RGB frame:
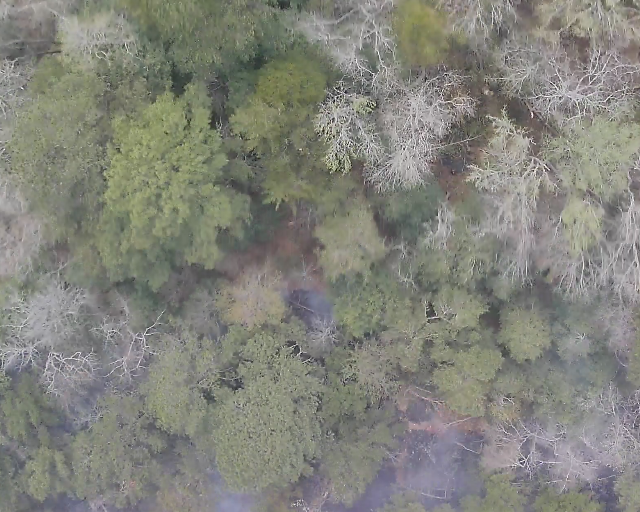
Thermal frame:
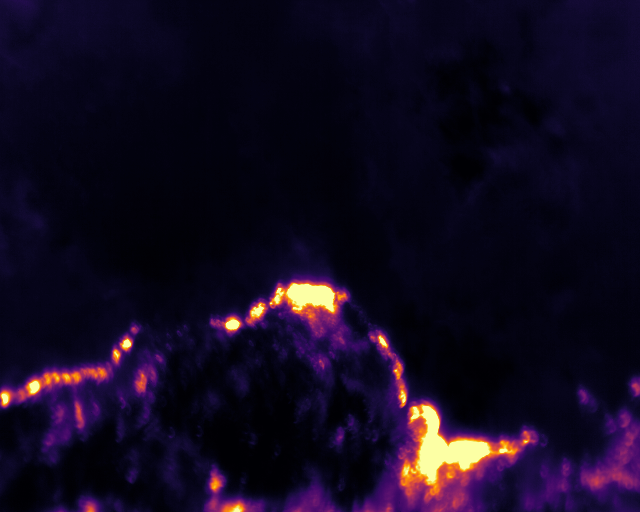
Captured: 2026-02-26 03:10:04
Pixels at or above 80 °C: 5112 (fraction of frame: 0.0156)